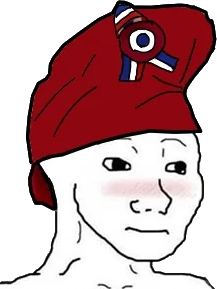
Label: 5_Bloomer